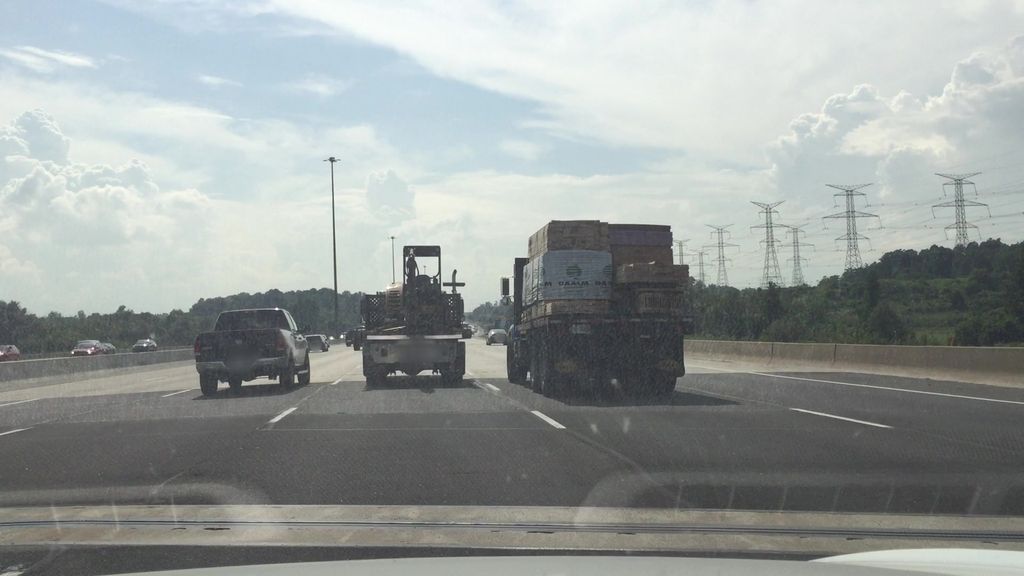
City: toronto